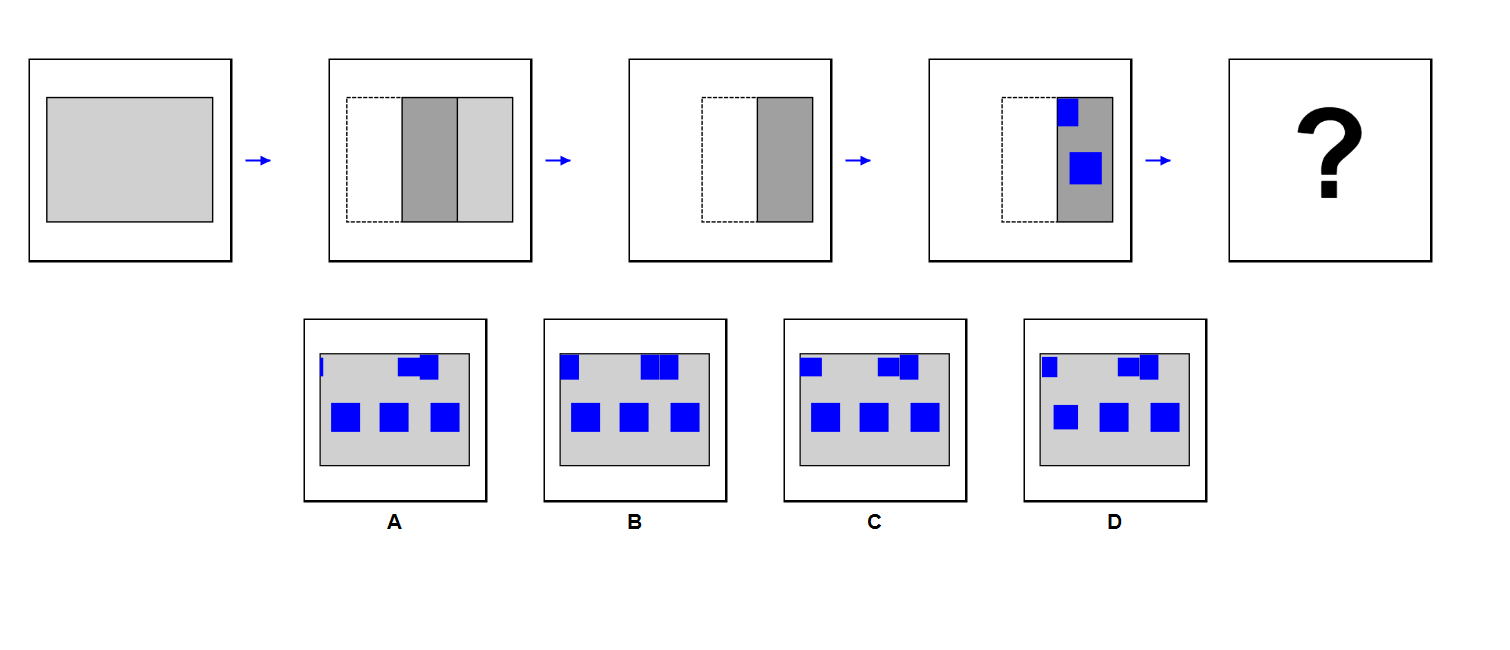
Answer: B